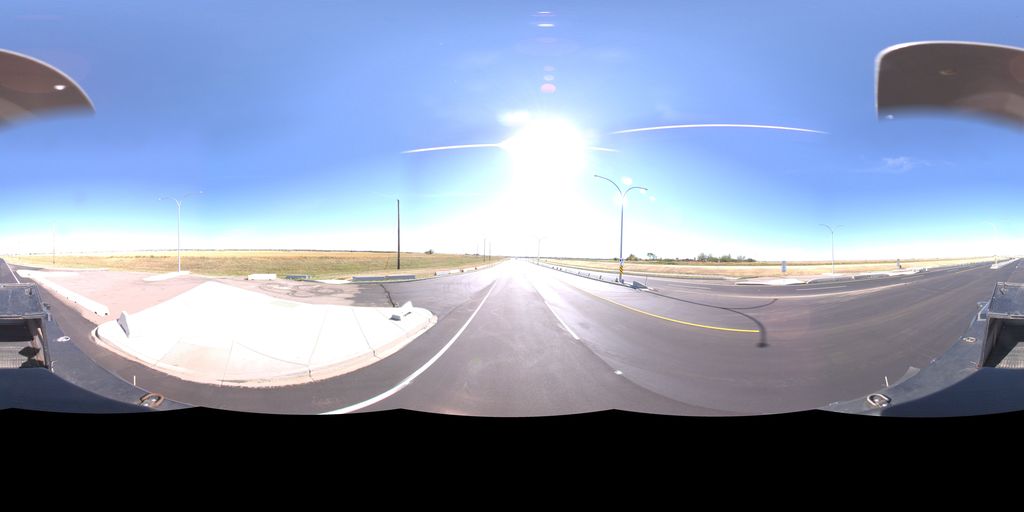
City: saskatoon